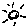
Label: sun